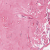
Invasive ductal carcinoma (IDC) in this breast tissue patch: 0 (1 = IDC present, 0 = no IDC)